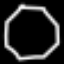
Label: octagon